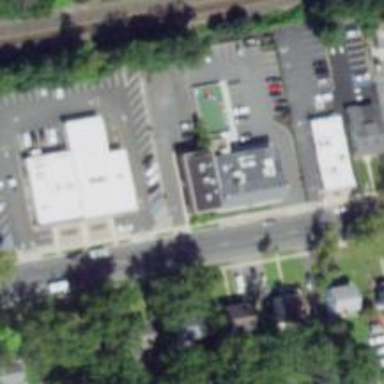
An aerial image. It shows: Kindergarten.